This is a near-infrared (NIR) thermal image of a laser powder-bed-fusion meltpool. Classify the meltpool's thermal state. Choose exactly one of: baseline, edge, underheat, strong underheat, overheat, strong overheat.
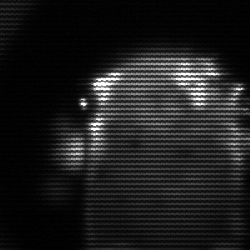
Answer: baseline